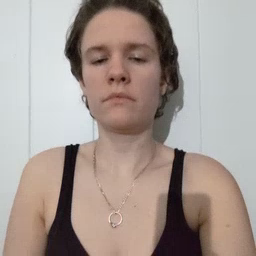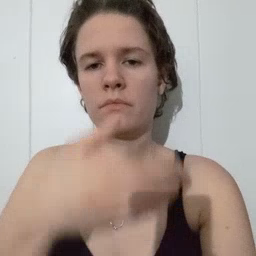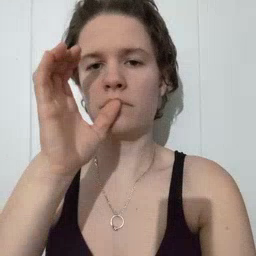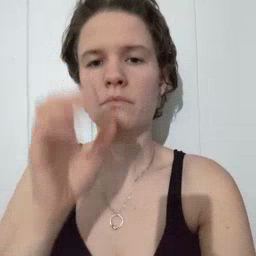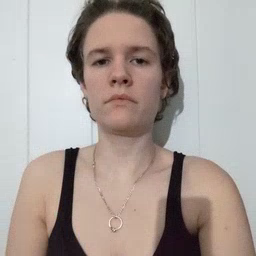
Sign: drink